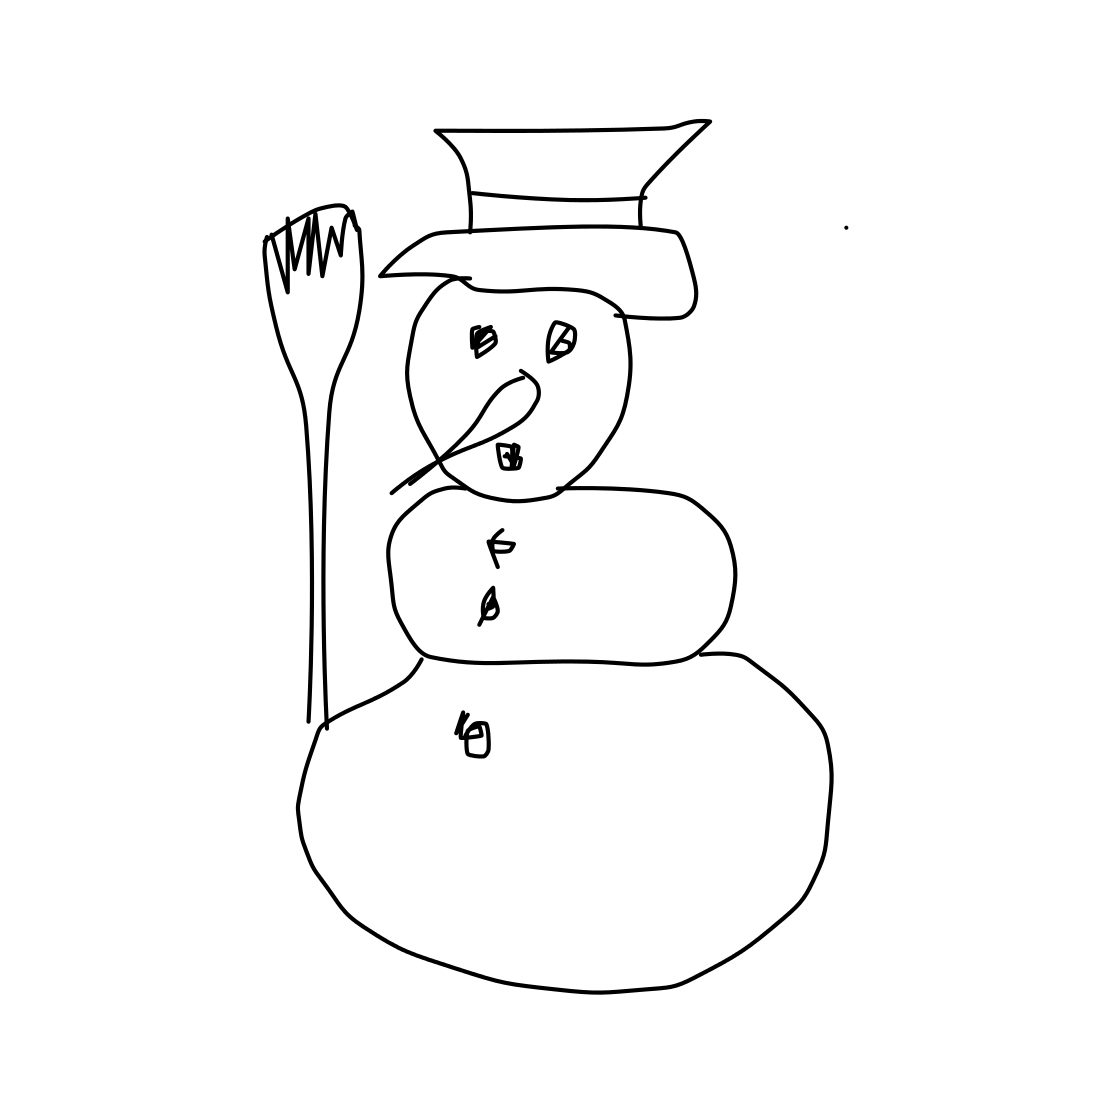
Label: snowman